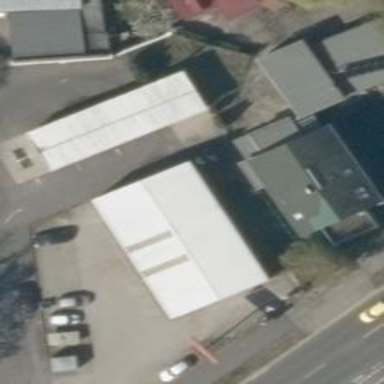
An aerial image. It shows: Car repair shop.